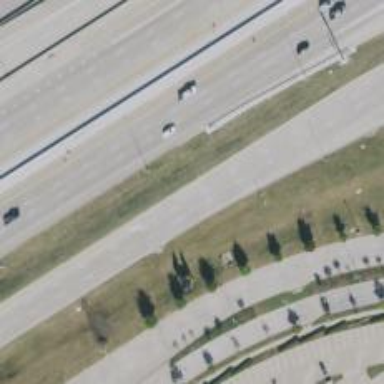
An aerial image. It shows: Secondary road with frontage road.